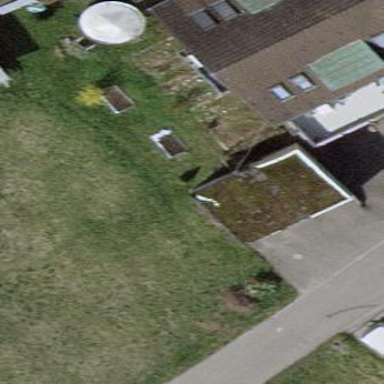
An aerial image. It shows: Garage building.